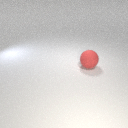
large red rubber sphere